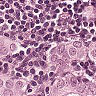
Metastatic tissue present: yes